Question: I'm trying to create a button in WPF with MaterialDesignInXaml installed, without the animation when clicking it:

I've already looked through each property of the button and took a look at the buttons source code, but haven't found a solution.
The problem is, that the animation exceeds the rounded window.
I'm still quite on the beginner level of designing with xaml
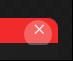
Answer: Set the 'RippleAssist.Feedback' attached property to 'Transparent':
'''
<Button materialDesign:RippleAssist.Feedback="Transparent" Content="..." />
'''